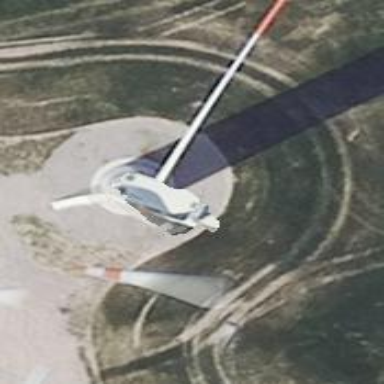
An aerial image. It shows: Wind turbine generator made by Vestas. The generator utilizes wind as its power source and belongs to the horizontal axis type.